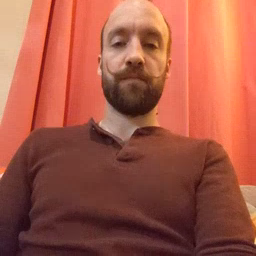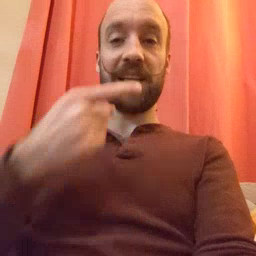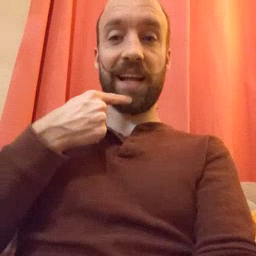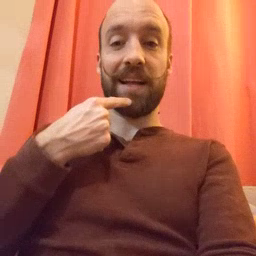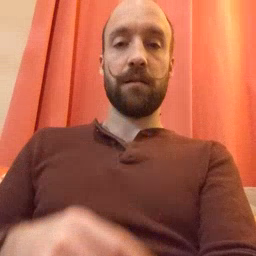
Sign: say